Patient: sex M, age 73
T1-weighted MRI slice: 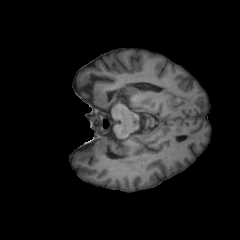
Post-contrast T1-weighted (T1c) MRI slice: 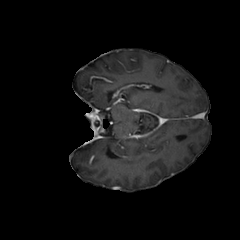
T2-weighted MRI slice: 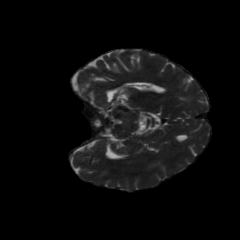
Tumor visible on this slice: no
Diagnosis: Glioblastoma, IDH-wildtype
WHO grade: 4